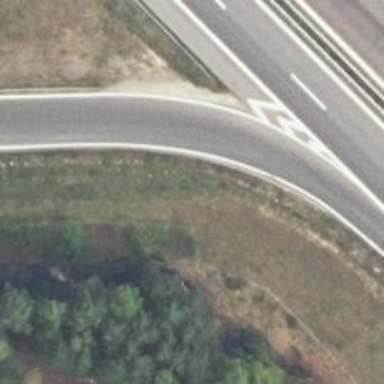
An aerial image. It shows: Asphalt motorway link.